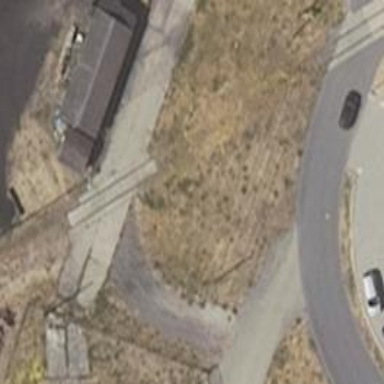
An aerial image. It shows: Abandoned railway yard.